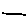
Label: line